Question: Im posting message to users feed via Graph Api. I'm using post to this endpoint 'https://graph.facebook.com/me/feed' and sending such parameter: 'access_token=my_token&message=message&picture=http://www.newyorker.com/online/blogs/photobooth/NASAEarth-01.jpg'
Message gets to the wall, but I have duplicated image's host name:
What am I doing wrong?
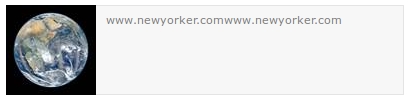
Answer: I've solve it by adding 'link' parameter